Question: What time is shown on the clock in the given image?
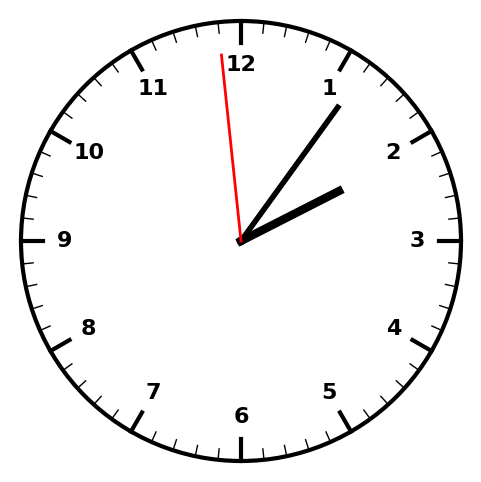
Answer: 02:05:59